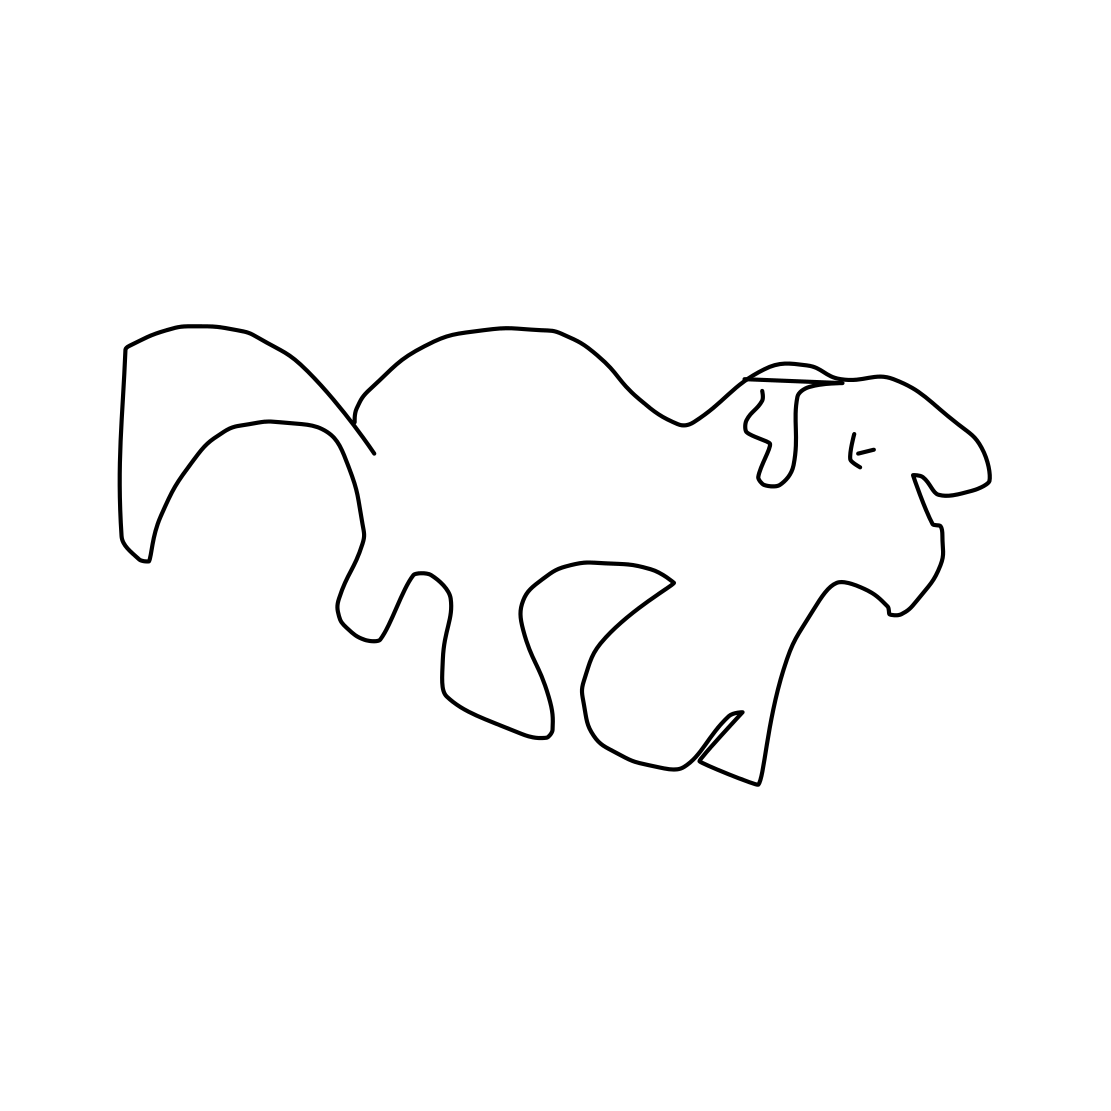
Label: dog